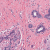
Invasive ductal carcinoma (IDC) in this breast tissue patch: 1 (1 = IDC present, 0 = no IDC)